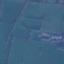
Land use / land cover: Pasture